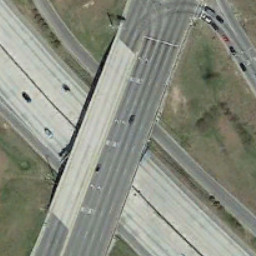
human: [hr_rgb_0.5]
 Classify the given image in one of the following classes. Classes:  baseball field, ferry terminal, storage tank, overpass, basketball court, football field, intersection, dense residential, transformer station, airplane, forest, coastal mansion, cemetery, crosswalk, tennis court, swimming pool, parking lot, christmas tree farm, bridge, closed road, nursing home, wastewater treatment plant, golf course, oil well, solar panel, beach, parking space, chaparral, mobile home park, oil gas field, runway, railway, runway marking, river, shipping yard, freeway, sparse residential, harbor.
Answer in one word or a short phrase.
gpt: overpass